Question: Github announced <URL> which is very similar to Sublime. Even some keyboard shortcuts like , etc. are same.
1. How is Atom different from Sublime?
2. Does it include IDE features like build tools, function definition jumps, documentations, etc.?
3. Has anyone using Sublime got a Beta invitation to point out the differences?
4. Can I use the themes, schemes and packages from Sublime as is, like Sublime could do with text mate.

PS: Open image in new tab for bigger resolution.
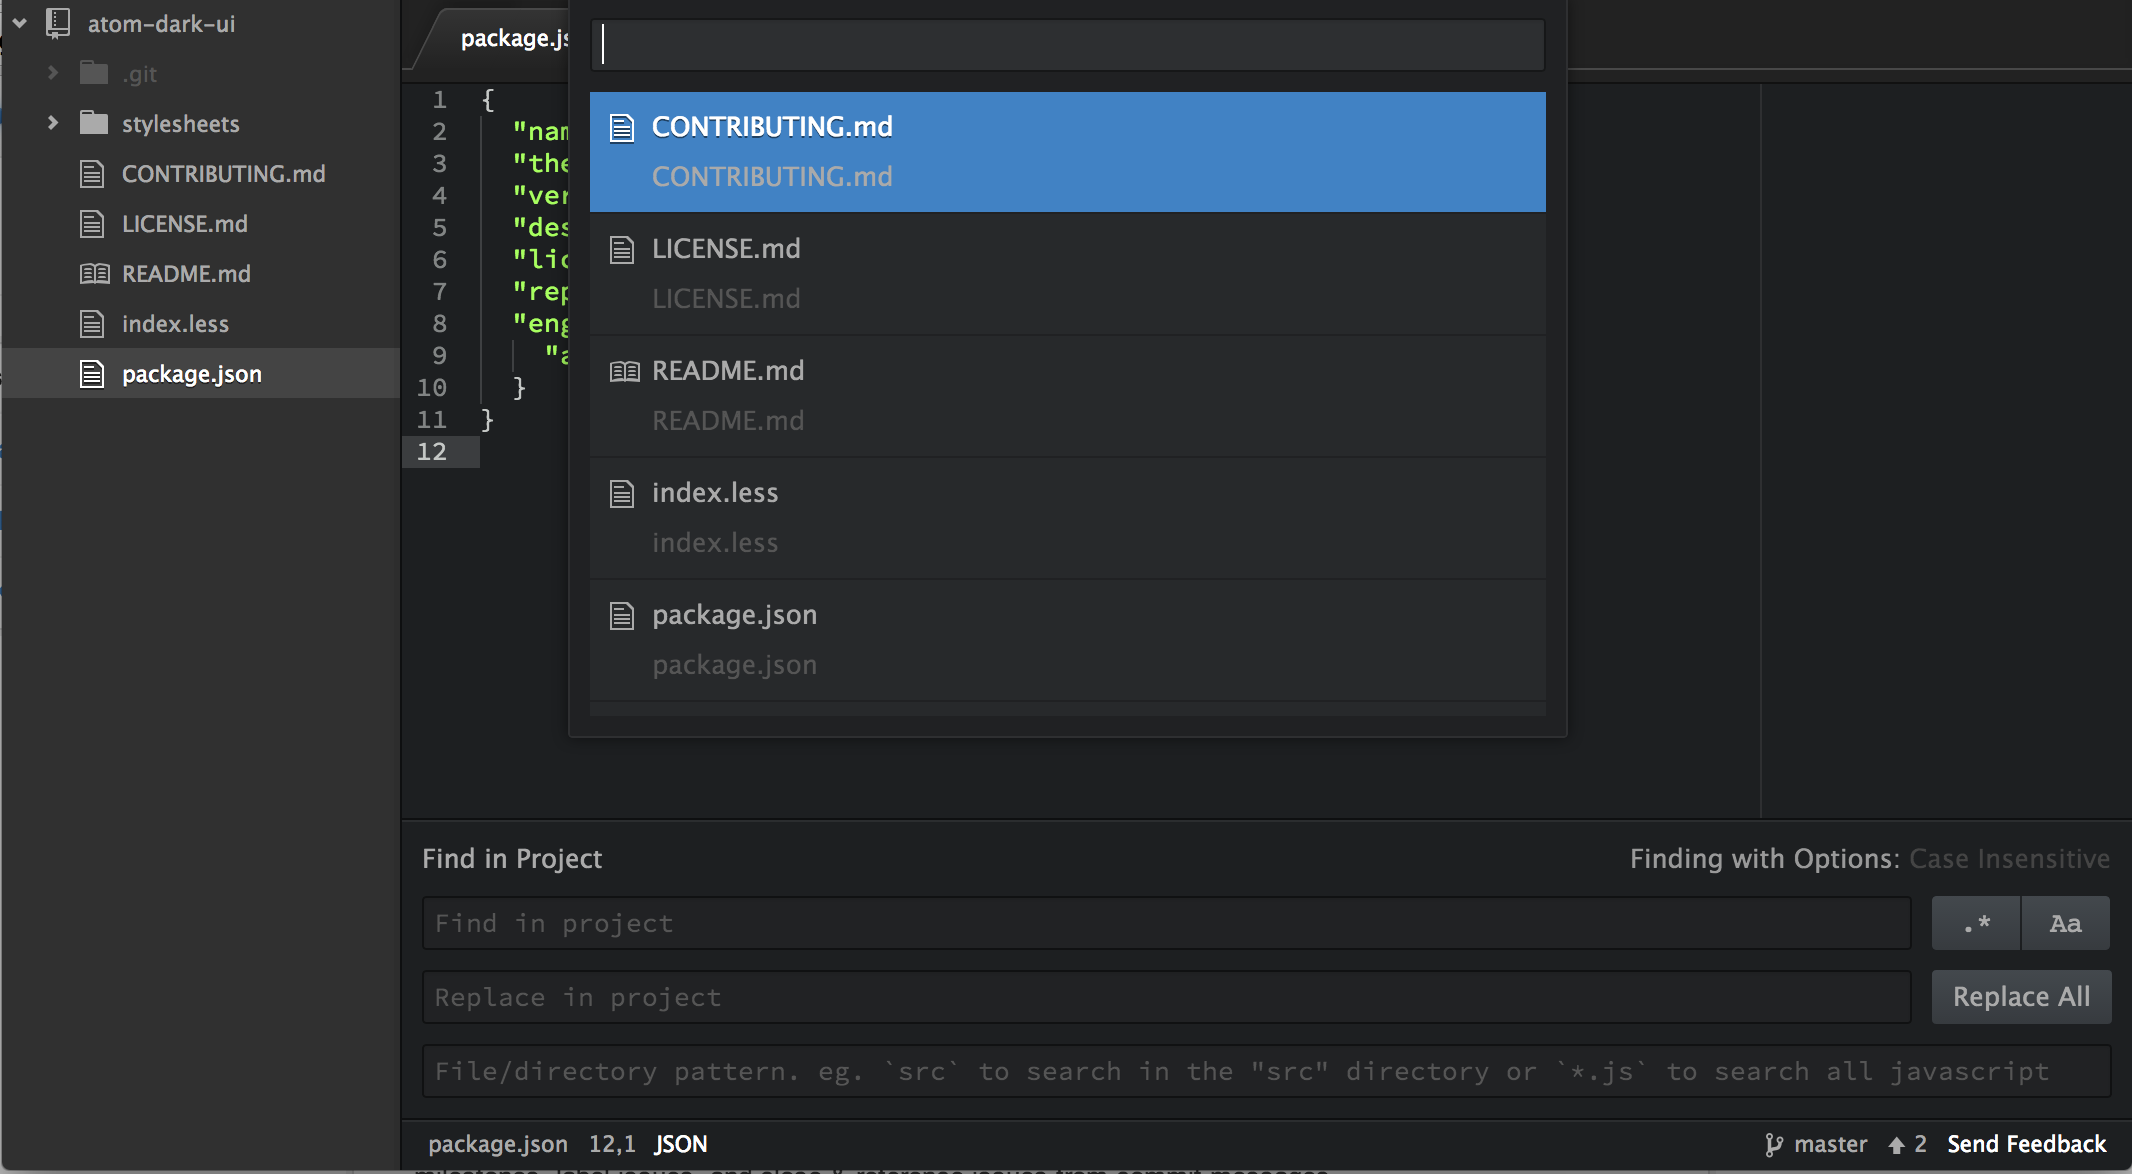
Answer: 1. How is Atom different from Sublime? Atom is an open source text editor/IDE, built on JavaScript/HTML/CSS. Sublime Text is a commercial product, built on C/C++ and Python. Comparable to Atom is Adobe Brackets, another open source text editor/IDE built on JavaScript/HTML/CSS. Be minded that this makes Brackets more oriented towards Web development, specially in the front end. Advantages of open source projects are faster rate of development and, of course, price.
2. Does it include IDE features like build tools, function definition jumps, documentations, etc.? The short answer is yes, yes, and yes. The app is completely modular. Open source will give people the freedom to fill the gaps on several of these features.
3. Has anyone using Sublime got a Beta invitation to point out the differences? Advantages of Atom is entry-level hackability, since it's built on the same code that powers Web sites. Advantages of Sublime Text is performance, as it doesn't need to run on top of Node.js, and it's a more mature product, about to reach a stable version 3. There are a long list of minor differences that can be included in the comments (I wish this markdown could be able to draw a table for comparisons, but that's another issue). Because of Atom's rapid turnout, I am afraid some of differences I list here will become outdated over time. Per example, at the time of this writing, Atom is only available on the Macintosh while Sublime Text is already multiplatform.
4. Can I use the themes, schemes and packages from Sublime as is, like Sublime could do with text mate. The short answer is no, but because of Atom's hackability, it will be easy to retool packages from other editors to Atom.